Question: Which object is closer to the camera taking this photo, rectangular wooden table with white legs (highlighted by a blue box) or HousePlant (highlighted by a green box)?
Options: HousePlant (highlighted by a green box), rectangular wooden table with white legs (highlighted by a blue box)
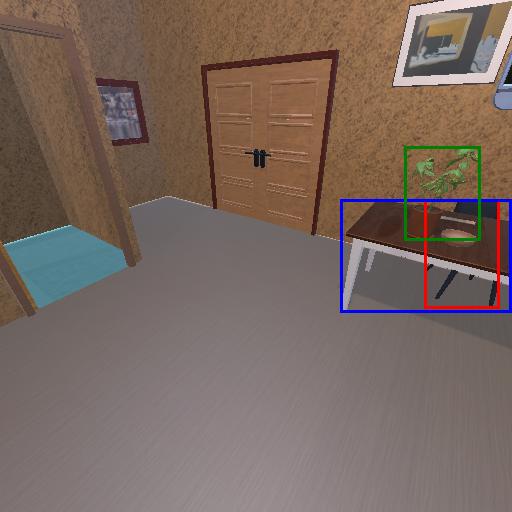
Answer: HousePlant (highlighted by a green box)